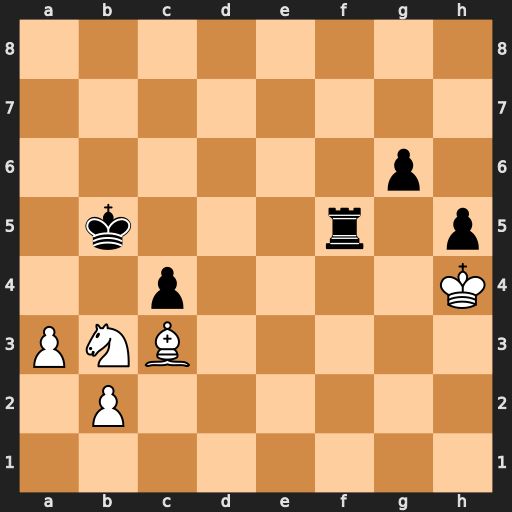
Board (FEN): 8/8/6p1/1k3r1p/2p4K/PNB5/1P6/8
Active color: w
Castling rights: -
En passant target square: -
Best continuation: Nd4+ Kc5 Nxf5